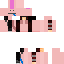
A female human skin with pale skin, wearing brown long hair dressed in a blue hoodie and black pants, featuring a closed mouth.